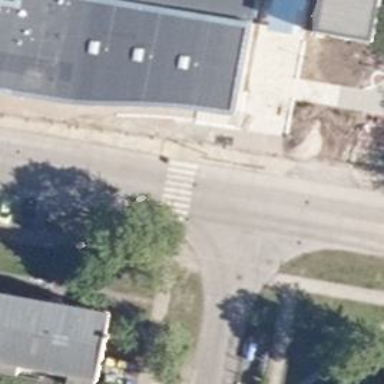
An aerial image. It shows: Uncontrolled zebra crossing with pedestrian island.